Interaction volume radius: 10 \u00c5
Interaction volume height: 10 \u00c5
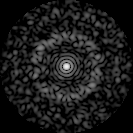
Disorder parameter: 0.8543